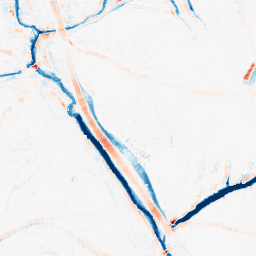
Category: morphological
Decomposition family: morphological_ellipse
Decomposition parameters: operation: average
width: 10
height: 10
Upsampling method: bspline
Upsampling parameters: scale: 8
Upsampling scale: 8